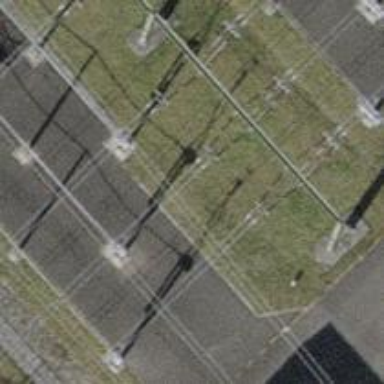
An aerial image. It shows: Switch for power supply.